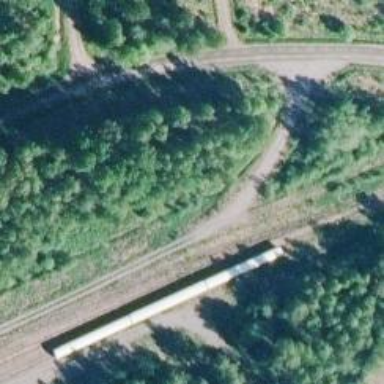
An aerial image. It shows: Disused railway yard with track class A.